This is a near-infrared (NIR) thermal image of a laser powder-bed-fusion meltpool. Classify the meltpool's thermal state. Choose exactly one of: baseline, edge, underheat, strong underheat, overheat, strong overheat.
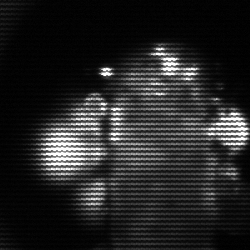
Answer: strong underheat